Сверхтекучесть $^3\rm He$ была открыта в 1972 г. – с тех пор явление широко исследовалось, и современная теория хорошо описывает свойства чистого сверхтекучего $^3\rm He$. Сверхтекучесть $^3\rm He$ c примесями – важная задача современной физики, но ее решение осложняется тем, что изначально сверхтекучий $^3\rm He$ — очень чистое вещество. При температурах порядка $1~\text{мК}$, когда $^3\rm He$ становится сверхтекучим, все примеси вымерзают, а изотоп $^4\rm He$ уже практически не растворяется в $^3\rm He$. Решить эту проблему экспериментально стало возможно с помощью аэрогелей – особых веществ с высокой пористостью ($\sim{98\text{%}}$). В таких экспериментах частицы аэрогеля играют роль примесей, на которых рассеиваются частицы $^3\rm He$. Аэрогель представляет собой твердое вещество из переплетенных тонких нитей. Расстояние между нитями много больше их диаметра. При этом, деформируя аэрогель, можно добиться того, что нити выстроятся вдоль одной прямой. Такое выравнивание делает материал анизотропным. Анизотропия аэрогеля заметна невооруженным глазом (см. рис. 1).  Рассмотрите двумерное движение атомов $^3\rm He$ в плоскости, перпендикулярной оси аэрогеля. Образец аэрогеля можете считать бесконечным, радиус нитей $r=1~\text{нм}$, а их «концентрация» в расчете на единицу площади $n=10^{-4}~\text{нм}^{-2}$. Можно считать, что нити неподвижны и расположены случайным образом. Размером атомов $^3\rm He$ можно пренебречь, соударения атомов о нити аэрогеля считать абсолютно упругими – атомы $^3\rm He$ сохраняют величину скорости $v=500~\text{м}/\text{с}$ при соударении, а изменение направления движения задается геометрическим законом отражения. Взаимодействием между атомами гелия можно пренебречь. Рассмотрим $N=10^{10}$ $^3\rm He$, положения и направления движения которых в начальный момент выбраны случайным образом.
Сколько $F_1(t)$ атомов $^3\rm He$ успевает хотя бы один раз столкнуться с нитями аэрогеля за время $t\in{\left[1~\text{фс}; 1~\text{пс}\right]}$? Вычислите $F_1(10~\text{фс})$
Сколько $G(t)$ столкновений в среднем испытывает атом $^3\rm He$ за время $t$?
Сколько $F_2(t)$ атомов $^3\rm He$ ни разу не столкнется с нитями аэрогеля за время $t\in{\left[1~\text{фс}; 0.1~\text{мкс}\right]}$? Вычислите $F_2(10~\text{нс})$.
Какое количество $S(\phi,\Delta\phi)$ атомов $^3\rm He$ при первом столкновении изменит направление скорости на угол $\alpha\in{\left[\phi; \phi+\Delta{\phi}\right]}$, где $\Delta{\phi}\in{\left[10^{-5}{;}10^{-3}\right]}$, $\phi\in{\left[10^{-1}-\pi;10^{-1}\right]\cup\left[10^{-1}{;}\pi-10^{-1}\right]}$. Считайте угол положительным при изменении направления против часовой стрелки. Вычислите $S(\pi/2,10^{-4})$.
Какое среднее расстояние $\langle \lambda\rangle$ пройдет атом $^3\rm He$ до первого столкновения с нитью аэрогеля? Приведите формулу и численный ответ.
Каков средний квадрат этого расстояния $\langle\lambda^2\rangle$? Приведите формулу и численный ответ.
Каков средний квадрат смещения $\langle r^2\rangle$ атома $^3\rm He$ за время $t\in{\left[1~\text{мкс}; 1~\text{мс}\right]}$ с момента запуска? Вычислите $\langle{r}^2\rangle(10~\text{мкс})$. Приставки: фемто – $10^{-15}$, пико – $10^{-12}$, нано – $10^{-9}$, микро – $10^{-6}$, милли – $10^{-3}$.
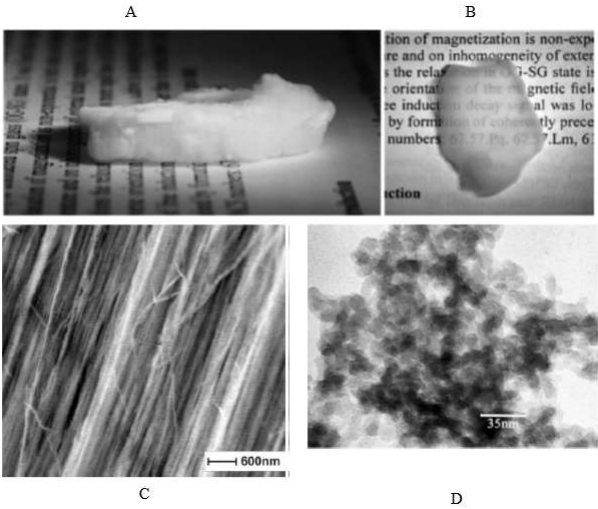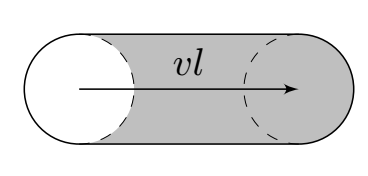
Сколько  $F_1(t)$ атомов $^3\rm He$ успевает хотя бы один раз столкнуться с нитями аэрогеля за время $t\in{\left[1~\text{фс}; 1~\text{пс}\right]}$? Вычислите $F_1(10~\text{фс})$
Решение: За время $t$ атом $\rm ^3He$ проходит расстояние $vt$. Оценим нижнюю и верхнюю границу для $vt$ : $vt \in [5 \cdot 10^{-4}, 0.5] ~\text{нм}$.Круг радиусом $r$ пересекается с прямой длиной $vt$ если его центр лежит внутри фигуры площадью $\pi r^2 + 2rvt$. При этом нужно вычесть площадь $\pi r^2$, соответствующую центрам кругов, которые пересекают начальную точку.  Тогда вероятность $p$ того, что на пути атома встретилась нить $p=n \cdot 2 rvt \ll 1$. Значит их количество $F_1(t) = 2 rvt n N$
Ответ: \[ F_1(t) = 2rvtnN, \quad F_1(10~\text{фс}) \approx 10^4 \]

Сколько  $G(t)$ столкновений в среднем испытывает атом $^3\rm He$ за время $t$?
Решение: Рассмотрим площадь $\frac{N_0}{n}$ на которой равномерно распределены все $N_0$ нитей аэрогеля. Тогда вероятность $p_k(t)$ того, что за время $t$ атом столкнулся с $k$ нитями задается выражением:\[ p_k = \frac{N_0!}{(N_0-k)! \, k!} \left( \frac{2 rvt n}{N_0} \right)^k \left(1 - \frac{2 rvt n}{N_0} \right)^{N_0-k} =\frac{N_0!}{(N_0-k)! \, k!}\frac{\left( \frac{2 rvt n}{N_0} \right)^k}{\left(1 - \frac{2 rvt n}{N_0} \right)^{k}} \left(1 - \frac{2 rvt n}{N_0} \right)^{N_0} \]известным, как распределение Бернулли.Возьмем предел при $N_0 \to \infty$:\[ p_k(t) \to \frac{N_0^k}{\left( \frac{N_0}{2rvtn}-1 \right)^k} \frac{e^{-2rvtn}}{k!} = (2rvtn)^k \cdot \frac{e^{-2rvtn}}{k!}\]и получим известное выражение для распределения Пуассона, если ввести обозначение $2rvn = \lambda$:\[ p_k(t) = \frac{(\lambda t)^k}{k!} e^{-\lambda t} \]Среднее количество столкновений за время $t$ тогда задается выражением:\[ G(t) = \sum_1^\infty k p_k = \sum_1^\infty k \frac{ (\lambda t)^k}{k!} e^{-\lambda t} = \lambda t \, e^{-\lambda t} \sum_0^\infty \frac{(\lambda t)^{k}}{k!} = \lambda t \]
Ответ: \[ G(t) = 2rvn t \]

Сколько $F_2(t)$ атомов $^3\rm He$ ни разу не столкнется с нитями аэрогеля за время $t\in{\left[1~\text{фс}; 0.1~\text{мкс}\right]}$? Вычислите $F_2(10~\text{нс})$.
Решение: В терминах предыдущего пункта $F_2(t) = N p_0(t) = N e^{-\lambda t}$
Ответ: \[ F_2(t) = N e^{-2rvn t}, \quad F_2(10~\text{нс}) \approx 0.36 \cdot 10^{10} \]

Какое количество $S(\phi,\Delta\phi)$ атомов $^3\rm He$  при первом столкновении изменит направление скорости на угол $\alpha\in{\left[\phi; \phi+\Delta{\phi}\right]}$, где $\Delta{\phi}\in{\left[10^{-5}{;}10^{-3}\right]}$, $\phi\in{\left[10^{-1}-\pi;10^{-1}\right]\cup\left[10^{-1}{;}\pi-10^{-1}\right]}$. Считайте угол положительным при изменении направления против часовой стрелки. Вычислите $S(\pi/2,10^{-4})$.
Решение: Пусть атом налетает на нить справа на расстоянии $h$ от центра. Направление его скорости меняется на угол $\alpha=-\pi + 2 \arcsin \frac{h}{R}$ при $h>0$ и на угол $\alpha=\pi - 2 \arcsin \frac{h}{R}$ при $h<0$.Если атом налетает на нить слева, то при $h>0$ угол $\alpha = \pi -2 \arcsin \frac{h}{R} $, при $h<0$ угол $\alpha = -\pi + 2 \arcsin \frac{h}{R}$.Высота $h$ принимает равновероятно любое значение от $0$ до $R$, то есть вероятность $p_{\Delta h} = \frac{\Delta h}{R}$ - вероятность того, что высота $h$ лежит внутри какого-то отрезка длины $\Delta h$ вложенного в отрезок $[0, R]$.Изменению направления скорости на угол $\phi$ ($\phi > 0$) соответствует $h = R \sin \frac{\pi - \phi}{2} = \cos \frac{\phi}{2}$. Значит изменению направления скорости на угол $\phi + \Delta \phi$ соответствует $h - \Delta h = R \cos \frac{\phi + \Delta \phi}{2}$. Воспользуемся тем, что $\Delta \phi \ll \phi$:\[ \Delta h = R \sin \frac{\phi}{2} \cdot \frac{\Delta \phi}{2} \]Тогда вероятность $p$ того, что $\alpha \in [\phi, \phi + \Delta \phi]$:\[ p =\frac{1}{2} p_{\Delta h} = \frac{\Delta \phi}{4} \sin \frac{\phi}{2}.\]Заменой $\phi \to |\phi|$ рассматриваются случаи $\phi < 0$. В итоге $S(\phi,\Delta \phi) = \frac{N \Delta \phi}{4} \sin \frac{|\phi|}{2}$.
Ответ: \[ S(\phi,\Delta \phi) = \frac{N \Delta \phi}{4} \sin \frac{\phi}{2}, \quad S(\pi/2,10^{-4}) \approx 0.177 \cdot 10^6\]

Какое среднее расстояние $\langle \lambda\rangle$ пройдет атом $^3\rm He$ до первого столкновения с нитью аэрогеля? Приведите формулу и численный ответ.
Решение: Из пункта А2 вероятность того, что за время $t$ произойдет один удар задается формулой $p_1(t) = 2rvn \cdot e^{-2rvn t}$. Говоря в других терминах, вероятность $p$ того, что пройдя расстояния $l$, атом ударился ровно один раз $p(l) = 2rln \cdot e^{-2rln}$. Это значит то, что вероятность $p(l,l+dl)$ того, что удар произошел в отрезке $[l, l + dl]$ равна $p(l,l+dl)=e^{-2rln} \cdot 2rn \, dl$.Тогда по определению среднего:\[ \langle \lambda \rangle = \int\limits_0^{\infty} l \, p(l,l+dl) = \frac{1}{2rn} \int\limits_0^\infty u e^{-u} du \]Интеграл $I=\int\limits_0^\infty u e^{-u} du$ возьмем по частям:\[ I = -\int\limits_0^\infty u d\left( e^{-u}\right) = -u e^{-u} \bigg|_0^\infty + \int\limits_0^\infty e^{-u} du = 1. \]
Ответ: \[ \langle \lambda \rangle = \frac{1}{2rn} \approx 5~\text{мкм}\]

Каков средний квадрат этого расстояния $\langle\lambda^2\rangle$? Приведите формулу и численный ответ.
Решение: По определению среднего:\[ \langle \lambda^2 \rangle = \int\limits_0^{\infty} l^2 \, p(l,l+dl) = \frac{1}{4r^2n^2} \int\limits_0^\infty u^2 e^{-u} du. \]Полученный интеграл сводится к взятому в предыдущей части:\[ \int\limits_0^\infty u^2 e^{-u} \, du = -u^2 e^{-u} \bigg|_0^\infty + 2 \int\limits_0^\infty u e^{-u} du = 2\]
Ответ: \[ \langle \lambda^2 \rangle = \frac{1}{2 r^2 n^2} = 50~\text{мкм}^2 \]

Каков средний квадрат смещения $\langle r^2\rangle$ атома $^3\rm He$ за время $t\in{\left[1~\text{мкс}; 1~\text{мс}\right]}$ с момента запуска? Вычислите $\langle{r}^2\rangle(10~\text{мкс})$.
Решение: За время $t \gg \dfrac{\langle \lambda \rangle}{v}$ атом в среднем испытает $m=\dfrac{vt}{\langle \lambda \rangle}$ столкновений. То есть его положение $\vec{r}$ будет задаваться следующей суммой:\[ \vec{r} = \sum^m_{i=1} \vec{\lambda}_i\]где $\vec{\lambda}_i$ - векторы между точками соударения.В силу перестановочности операций суммирования и усреднения получим:\[ \langle \vec{r}^2 \rangle = \sum_{i=1}^m \langle \vec{\lambda}_i^2 \rangle + \sum_{i \neq j} \langle \vec{\lambda}_i \cdot \vec{\lambda}_j \rangle = m \langle \lambda^2 \rangle + 2 \sum_{i=1}^m \sum_{p=1}^{m-i} \langle \vec{\lambda}_i \cdot \vec{\lambda}_{i+p} \rangle,\]причем длины векторов $\vec{\lambda}_i$ и $\vec{\lambda}_{i+p}$ являются независимыми переменными. Таким образом нас интересуют средние вида $\langle \cos ( \vec{\lambda}_i \wedge \vec{\lambda}_{i+p} )\rangle$. Найдем их итерационно:\[\begin{split}\langle \cos ( \vec{\lambda}_i \wedge \vec{\lambda}_{i+p} )\rangle &=\langle \cos ( \vec{\lambda}_i \wedge \vec{\lambda}_{i+p-1} + \vec{\lambda}_{i+p-1} \wedge \vec{\lambda}_{i+p} ) \rangle = \langle \cos ( \vec{\lambda}_i \wedge \vec{\lambda}_{i+p-1}) \cos(\vec{\lambda}_{i+p-1} \wedge \vec{\lambda}_{i+p} ) - \sin ( \vec{\lambda}_i \wedge \vec{\lambda}_{i+p-1}) \sin(\vec{\lambda}_{i+p-1} \wedge \vec{\lambda}_{i+p} ) \rangle =\\&= \langle \cos ( \vec{\lambda}_i \wedge \vec{\lambda}_{i+p-1}) \cos \phi \rangle -\langle \sin ( \vec{\lambda}_i \wedge \vec{\lambda}_{i+p-1}) \sin \phi \rangle\end{split}\]С точки зрения угла $\phi$ последнее столкновение никак не зависит от истории столкновений, поэтому средние можно расцепить. При этом\[ \langle \cos \phi \rangle = \int\limits_{-\pi}^{\pi} \cos u \frac{S(u, du)}{N} = 2 \int\limits_{0}^{\pi} \frac{d u}{4} \cos u \sin \frac{u}{2} = -2 \int\limits_0^{\pi} \cos^2 \frac{u}{2} \, d \left(\cos \frac{u}{2} \right) + \int\limits_0^{\pi} d\left( \cos \frac{u}{2} \right) = -\frac{1}{3} \]\[ \langle \sin \phi \rangle = \int\limits_{-\pi}^{\pi} \sin u \frac{S(u, du)}{N} = 0, \]значит\[ \langle \cos ( \vec{\lambda}_i \wedge \vec{\lambda}_{i+p} )\rangle = \left( -\frac{1}{3} \right) \langle \cos ( \vec{\lambda}_i \wedge \vec{\lambda}_{i+p-1}) \rangle = \left( -\frac{1}{3} \right)^p. \]Подставим это выражение в искомую сумму:\[ \langle \vec{r}^2 \rangle = \sum_{i=1}^m \langle \vec{\lambda}_i^2 \rangle + 2\sum_{i \neq j} \langle \vec{\lambda}_i \cdot \vec{\lambda}_j \rangle = m \langle \lambda^2 \rangle + 2 \langle \lambda \rangle^2 \sum_{i=1}^m (m-i) \cdot \left( -\frac{1}{3} \right)^i\simeqm \langle \lambda^2 \rangle + 2\langle \lambda \rangle^2 m \frac{-\frac{1}{3}}{1+\frac{1}{3}} = m \left( \langle \lambda^2 \rangle - \frac{1}{2} \langle \lambda \rangle^2 \right),\]
Ответ: \[ \langle r^2 \rangle (t) = vt \left( \frac{\langle \lambda^2 \rangle}{\langle \lambda \rangle} - \frac{\langle \lambda \rangle}{2} \right) = \frac{3vt}{4rn}, \quad \langle r^2 \rangle (10~\text{мкс}) = 37500~\text{мкм}^2\]
Темы:
T, Механика, Явления переноса, МКТ, 2019, Сборы XY, Y, Современная физика